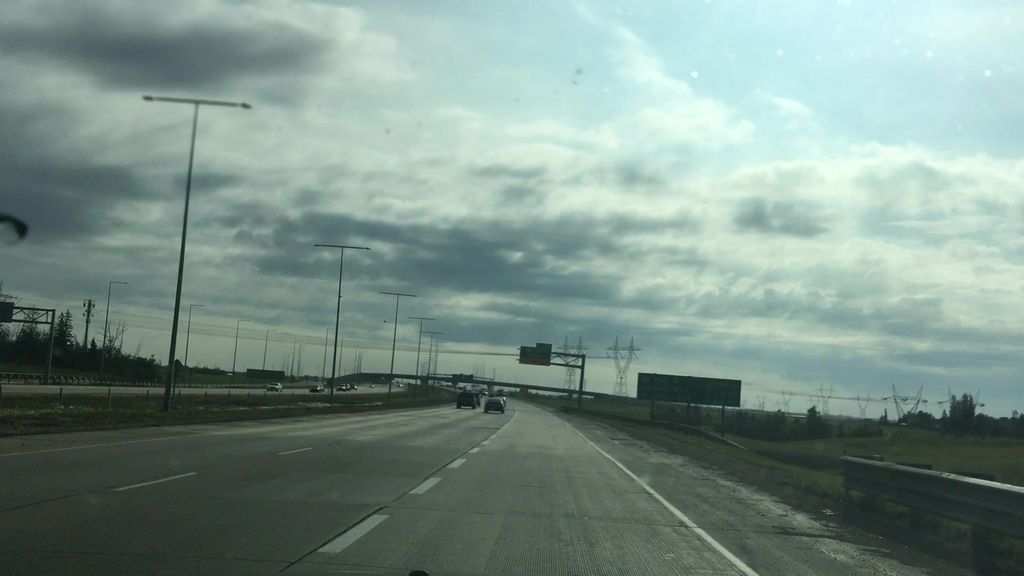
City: edmonton